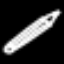
Label: pencil